Brain MRI, t2w sequence, axial 2D slice.
Patient: age 37, sex M, weight 90 kg, height 1.9 m
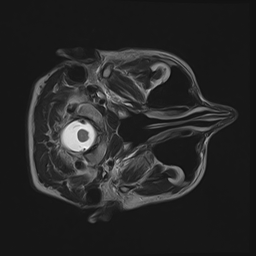